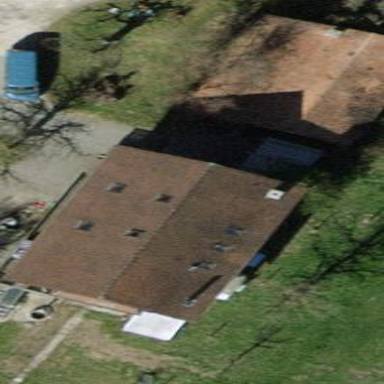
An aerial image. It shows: Farm building with gabled roof.